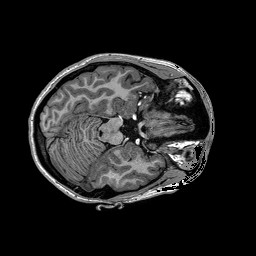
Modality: T1w
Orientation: coronal
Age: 24
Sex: female